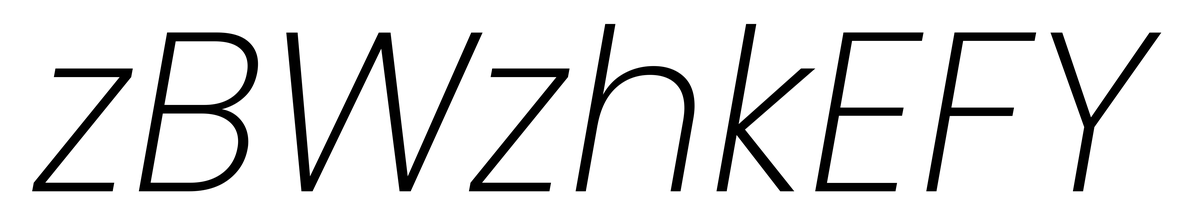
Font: Poppins-ExtraLightItalic